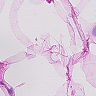
Metastatic tissue present: no